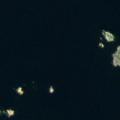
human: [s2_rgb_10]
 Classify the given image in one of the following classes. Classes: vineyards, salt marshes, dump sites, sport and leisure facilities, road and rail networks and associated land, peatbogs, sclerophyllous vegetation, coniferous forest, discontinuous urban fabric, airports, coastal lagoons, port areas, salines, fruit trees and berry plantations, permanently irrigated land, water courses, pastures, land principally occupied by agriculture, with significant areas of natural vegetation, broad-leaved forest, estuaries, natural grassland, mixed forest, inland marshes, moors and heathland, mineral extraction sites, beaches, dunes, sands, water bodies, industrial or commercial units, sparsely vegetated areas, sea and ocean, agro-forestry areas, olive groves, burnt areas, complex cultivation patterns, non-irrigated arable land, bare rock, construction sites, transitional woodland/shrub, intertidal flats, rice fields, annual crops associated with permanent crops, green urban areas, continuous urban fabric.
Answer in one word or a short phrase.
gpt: sea and ocean